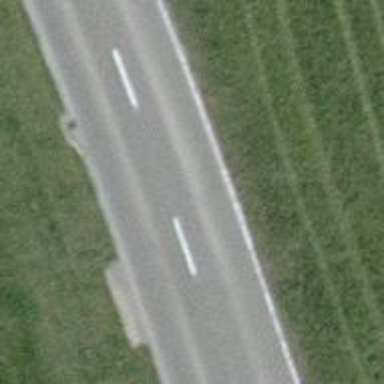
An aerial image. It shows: Tertiary road with asphalt surface.